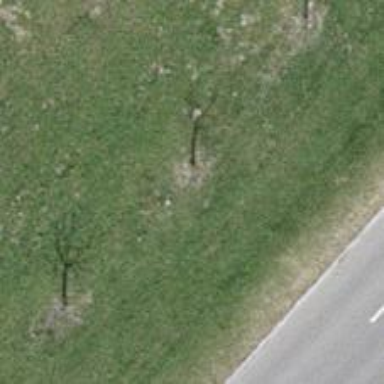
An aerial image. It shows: Urban tree adds touch of nature to the surroundings.